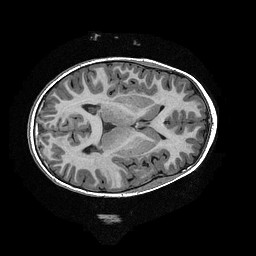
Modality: T1w
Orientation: axial
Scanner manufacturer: ge
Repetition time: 0.008096 s
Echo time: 0.00318 s